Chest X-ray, AP view. Patient: 67 years old, sex F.
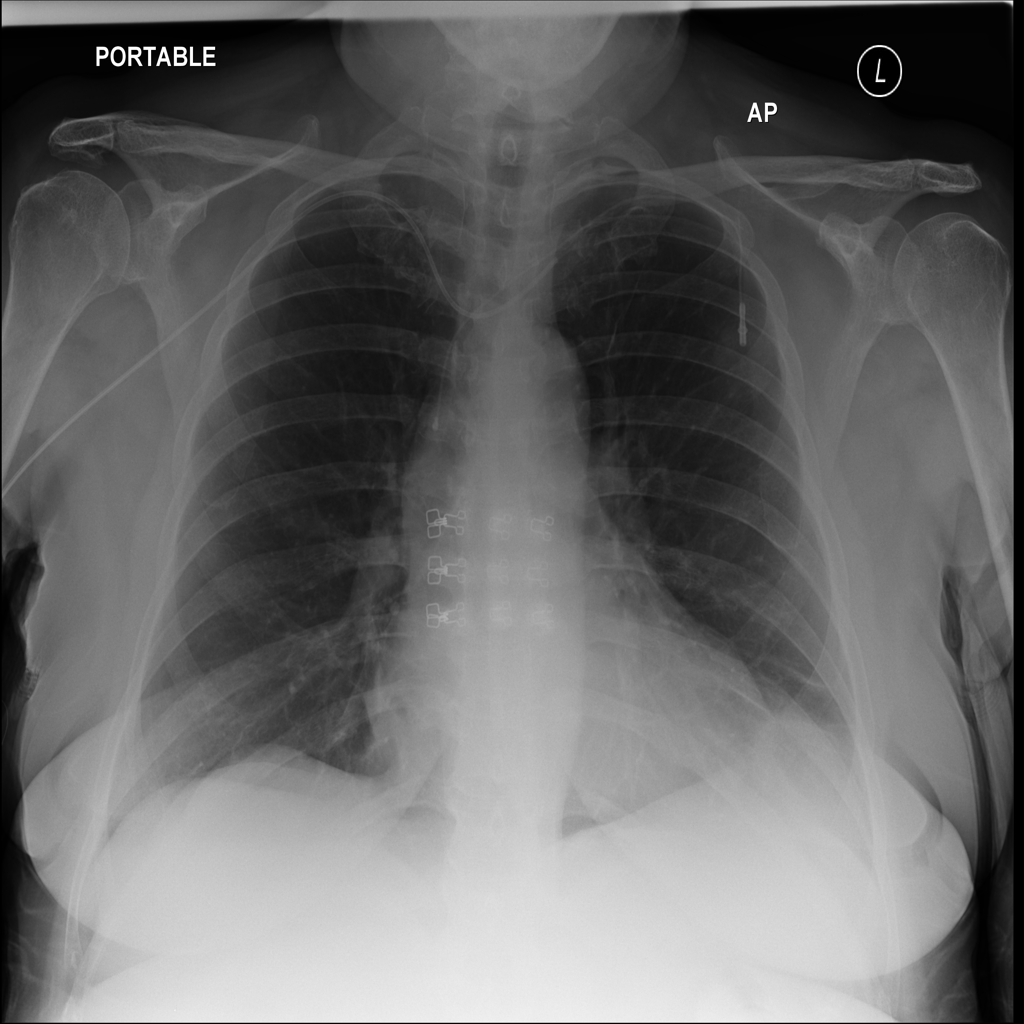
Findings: Atelectasis